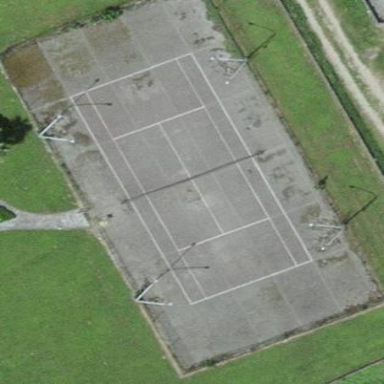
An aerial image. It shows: Tennis court on pitch designated for leisure land.